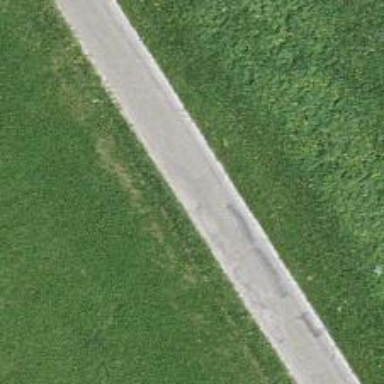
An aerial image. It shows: Well-maintained track road with grade 1 tracktype.